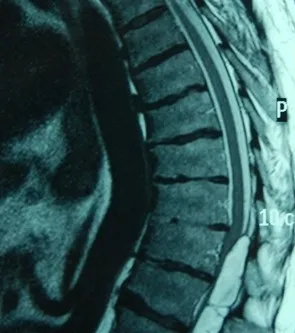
Sagittal T1W MRI images showing a well defined lesion in the posterior epidural space extending from T10 to L2 level.
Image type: radiology (mri)